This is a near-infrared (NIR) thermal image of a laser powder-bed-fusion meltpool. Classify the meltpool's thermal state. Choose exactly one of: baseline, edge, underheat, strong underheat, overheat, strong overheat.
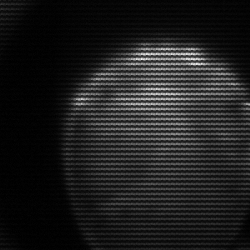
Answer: edge